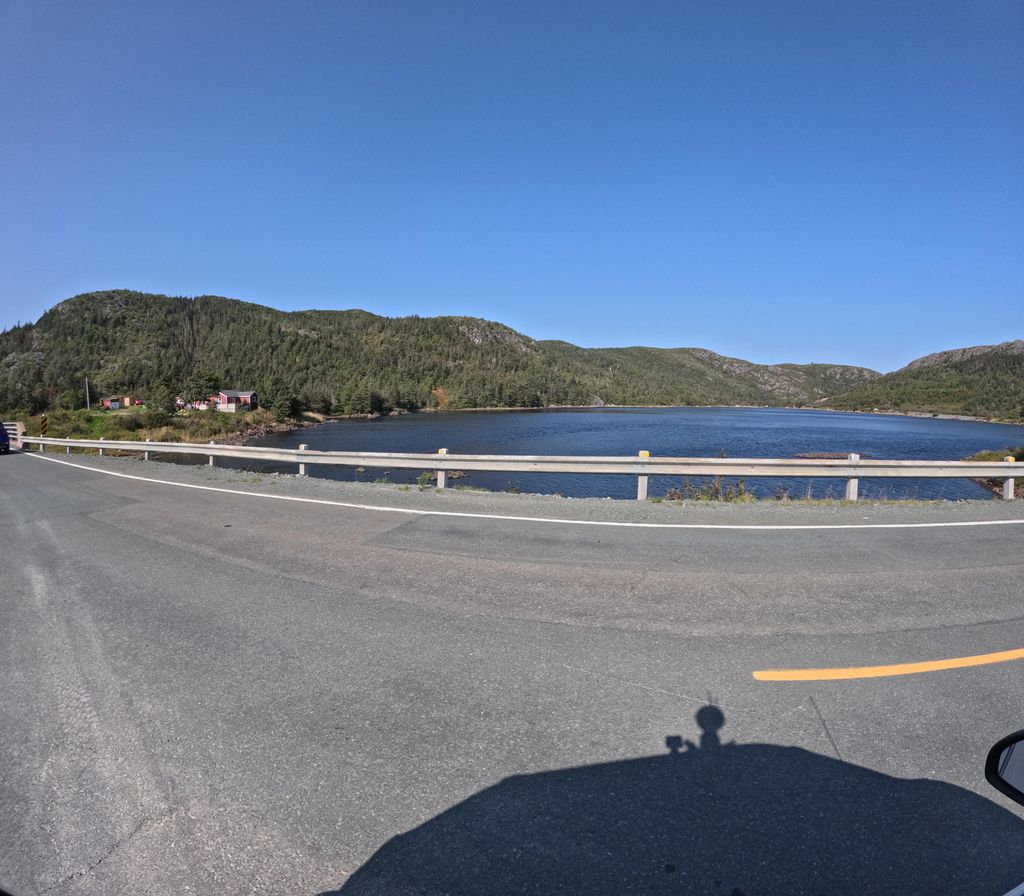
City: st_johns